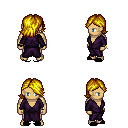
a pixel art fantasy rpg character, male body template, human, tanned skin, purple robe, red pants, blonde swoop hairstyle, bracelets, black slippers, four views (front, back, left, right), 2x2 character sprite sheet, small pixel art, hard edges, no anti-aliasing